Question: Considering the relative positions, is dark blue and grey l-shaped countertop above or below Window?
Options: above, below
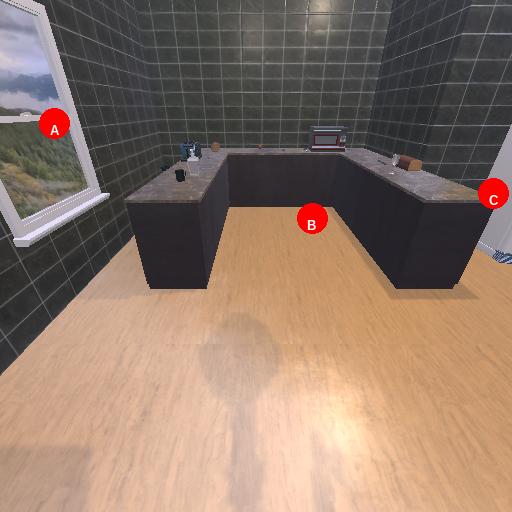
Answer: above